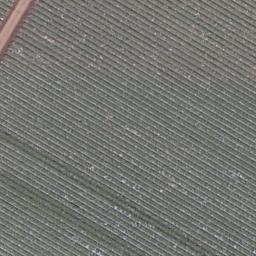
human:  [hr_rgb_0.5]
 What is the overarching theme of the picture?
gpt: farmland